Question: I'm getting Intellisense in .NET 4 that is allowing me to do something with function parameters such as "category:" below in VS2010. What does this mean, and what can I do with this?

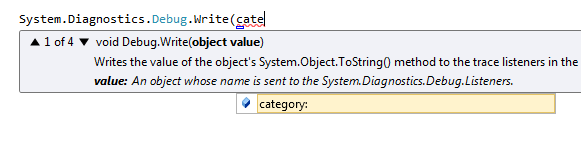
Answer: It's for the <URL> feature of .NET 4.0.
'category' is a parameter in one of the <URL> overloaded methods.